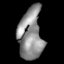
Tissue: lung
Cell type: Epithelial cells
Senescence score: 0.1255
Nuclear area (px): 1208
Mean DAPI intensity: 141.978